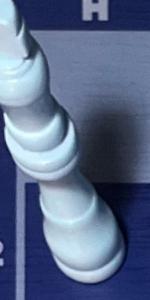
Label: King_White